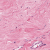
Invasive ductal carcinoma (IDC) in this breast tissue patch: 0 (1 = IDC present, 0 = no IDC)